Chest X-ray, AP view. Patient: 34 years old, sex M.
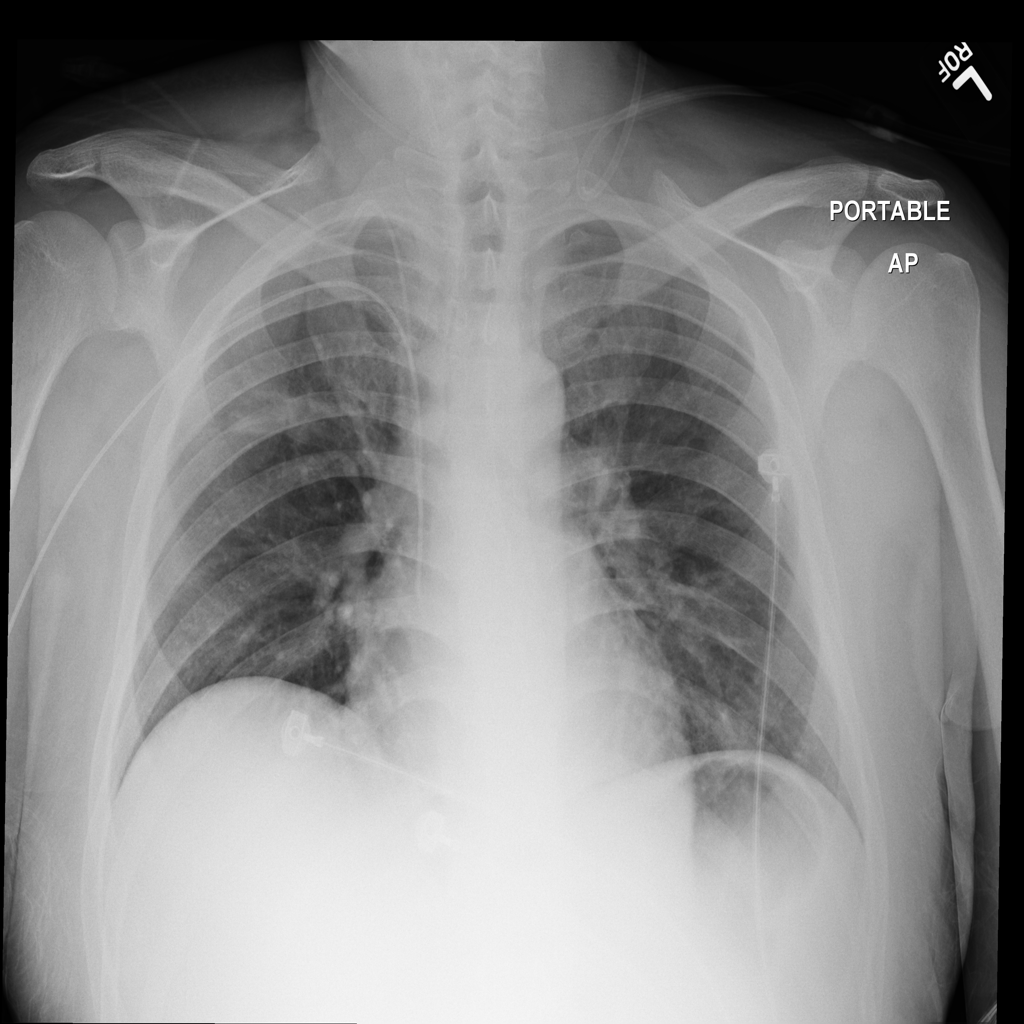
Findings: No Finding